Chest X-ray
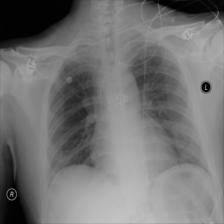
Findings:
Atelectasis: negative
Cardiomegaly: negative
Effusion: negative
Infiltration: negative
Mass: negative
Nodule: negative
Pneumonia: negative
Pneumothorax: negative
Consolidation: negative
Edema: negative
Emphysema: negative
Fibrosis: negative
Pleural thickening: negative
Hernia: negative